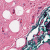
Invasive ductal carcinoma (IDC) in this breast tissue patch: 0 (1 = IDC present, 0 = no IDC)